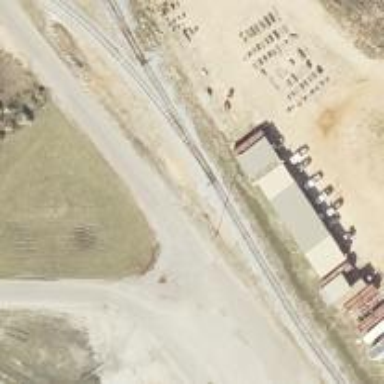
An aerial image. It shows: Railway spur service.